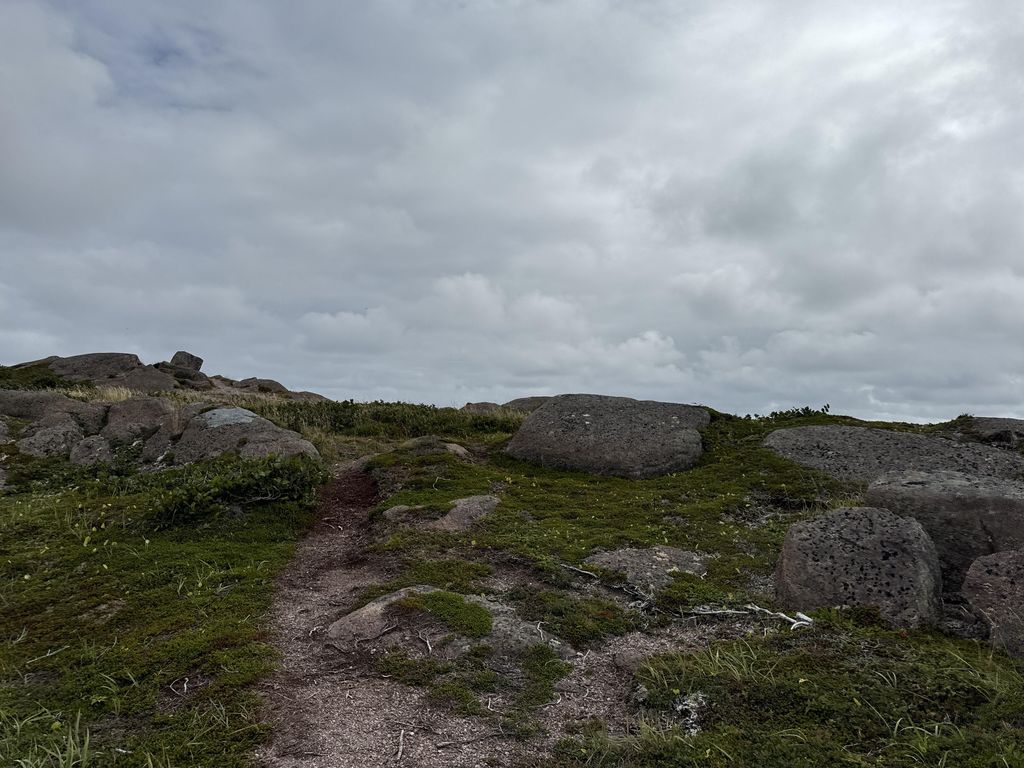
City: st_johns